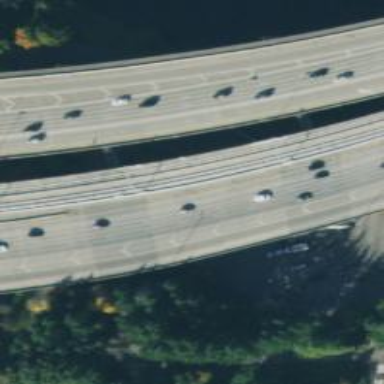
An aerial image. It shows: Bridge for light rail.